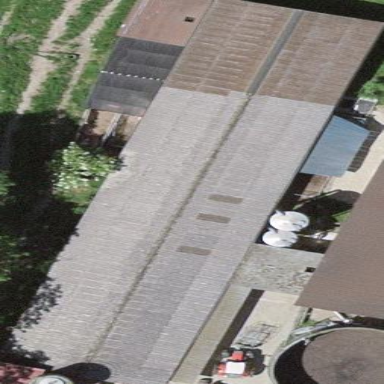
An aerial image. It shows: Sty building.